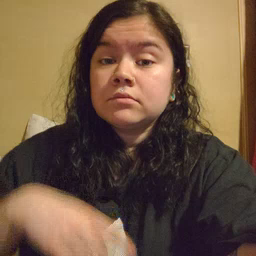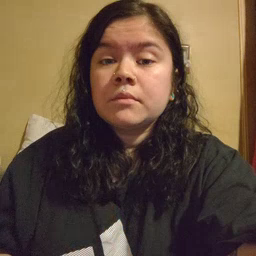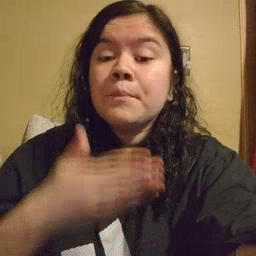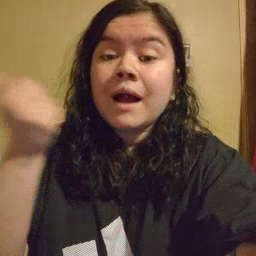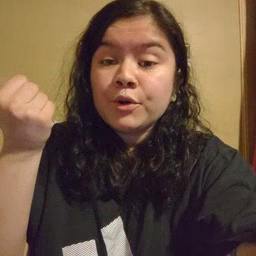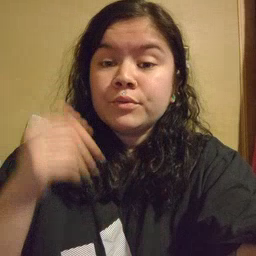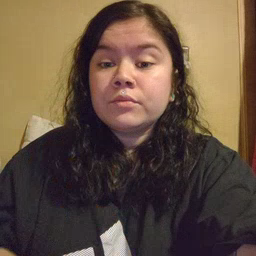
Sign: better